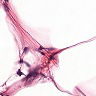
Metastatic tissue present: no